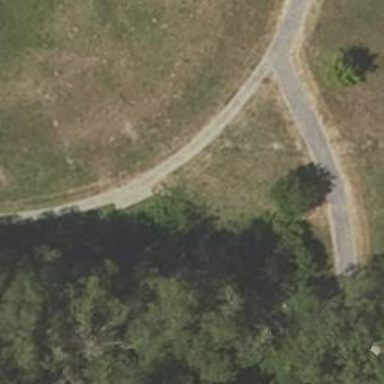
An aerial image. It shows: Path.